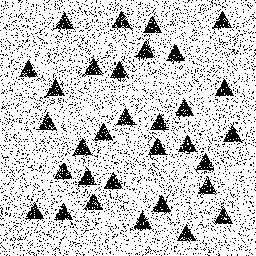
Squares: 0
Triangles: 32
Stars: 0
Total shapes: 32